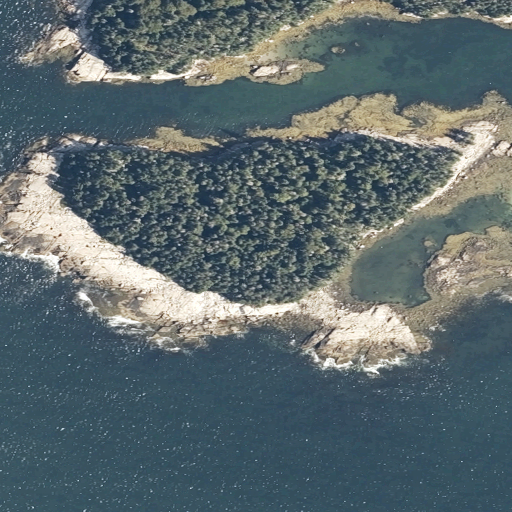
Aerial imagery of island in Maine named Outer Ram Island containing open water, herbaceous wetlands, barren land, evergreen forest, mixed forest, and woody wetlands